Field crop: maize
Growth stage: 1
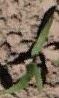
Species: maize